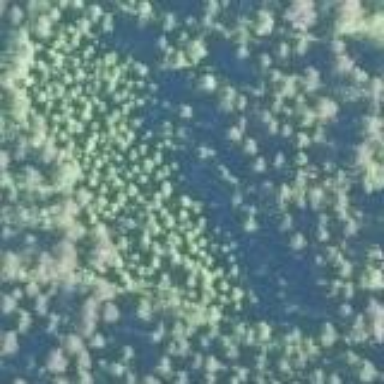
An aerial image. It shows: Forest area with scrub vegetation.